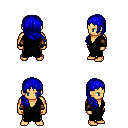
a pixel art fantasy rpg character, male body template, human, tanned skin, gray robe, gold greaves, blue right-swept hairstyle, cloth bracers, four views (front, back, left, right), 2x2 character sprite sheet, small pixel art, hard edges, no anti-aliasing